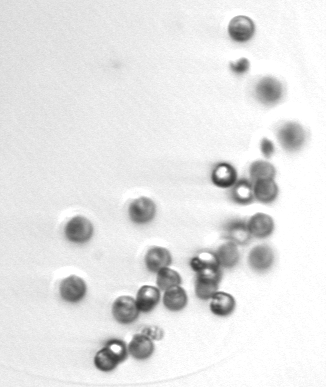
Label: Phaeocystis